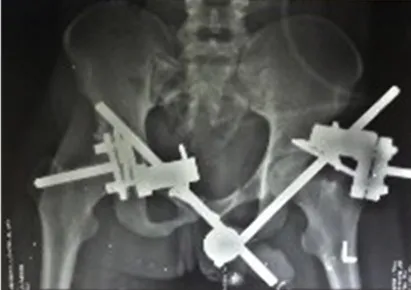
B. Stabilisation of the pelvic with Hoffman 2 external fixator.
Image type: radiology (x_ray)